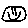
Label: smiley face